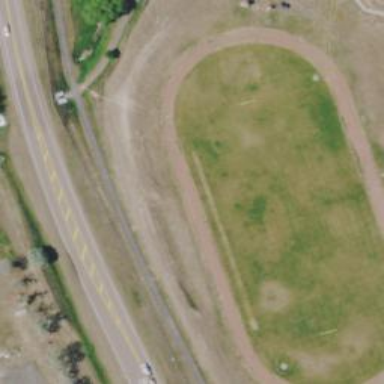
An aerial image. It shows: Athletics track located on leisure land.